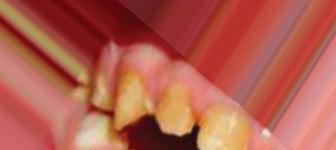
Condition: Tooth Discoloration